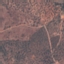
Label: PermanentCrop